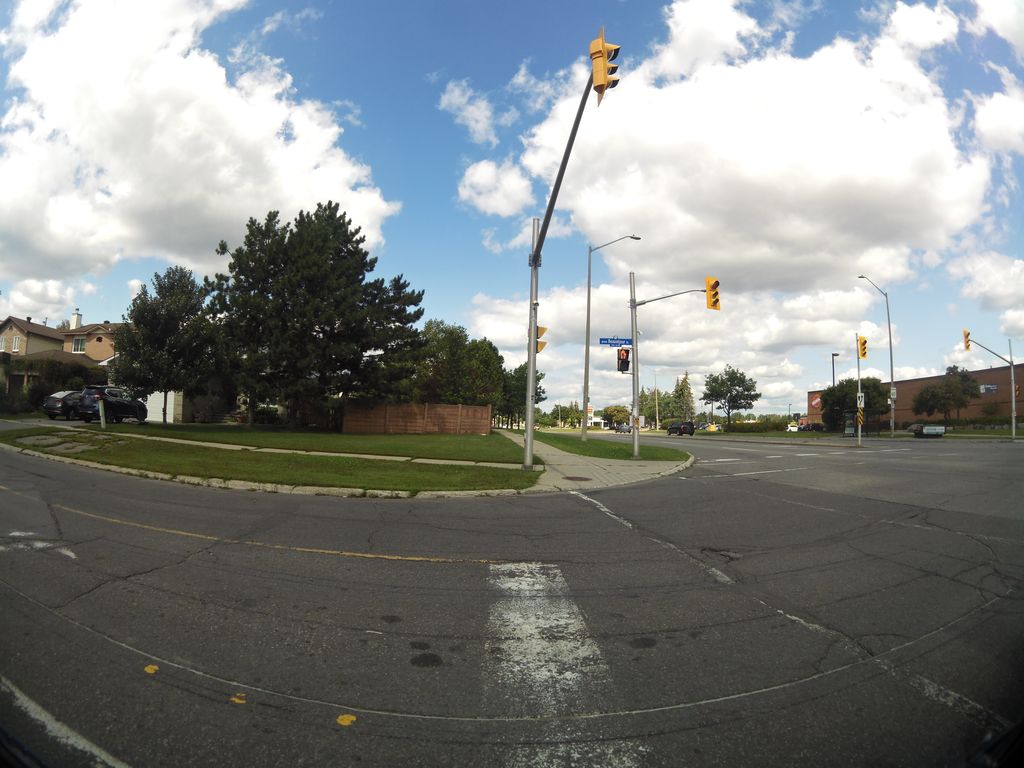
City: ottawa-gatineau